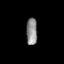
Tissue: lung
Cell type: Epithelial cells
Senescence score: 0.1772
Nuclear area (px): 289
Mean DAPI intensity: 141.076